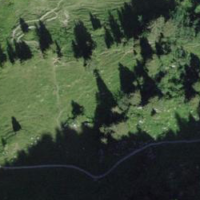
EUNIS habitat code: 23
Species observed at this site:
Saxifraga rotundifolia
Adenostyles alpina
Parnassia palustris
Tozzia alpina
Silene dioica